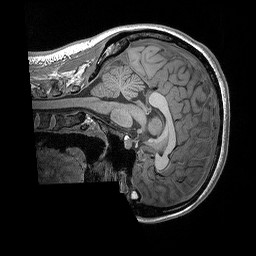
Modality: T1w
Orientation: sagittal
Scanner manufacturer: siemens
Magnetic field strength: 3 T
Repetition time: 2.3 s
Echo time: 0.00298 s